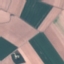
Land use / land cover: AnnualCrop